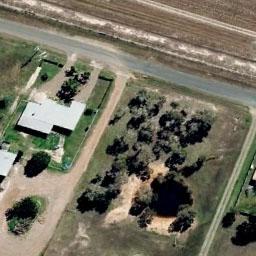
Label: sparse_residential